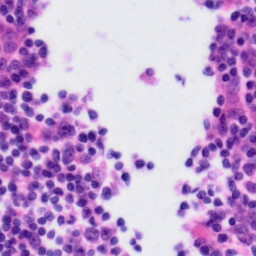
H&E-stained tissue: Tonsil